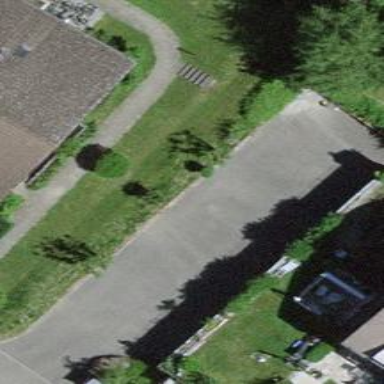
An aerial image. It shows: Unpaved path.